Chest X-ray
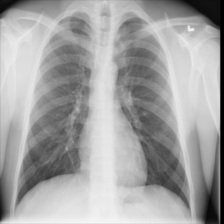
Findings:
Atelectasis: negative
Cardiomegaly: negative
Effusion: negative
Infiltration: negative
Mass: negative
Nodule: negative
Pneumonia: negative
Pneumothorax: negative
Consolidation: negative
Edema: negative
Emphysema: negative
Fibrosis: negative
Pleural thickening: negative
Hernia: negative